Question: I have now run for the third time into this problem some of you Squeak-programmers might recognize best from a screenshot:

Here is example-code to reproduce the problem:
'''
d:=Dictionary new.
(1 to: 257) do: [:each|
d at: each put: each
].
f:=FileStream fileNamed: 'asdf.txt'.
d storeOn: f.
f reset.
d2:=Dictionary readFrom: f.
f close.
'''
I know it occurs (the compiler is used to de-serialize and it does so by putting the whole file in a method).
In the past I always changed my code to either use a DB or use some other form of serialization. .
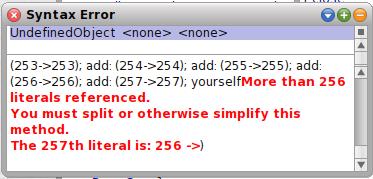
Answer: Currently, there is no proper way around that.
The problem is, that 'CompiledMethod's have a format that is known by the VM, and also by the VM. That includes the 256 literals limit.
A change to the format of methods requires changes to the virtual machine. That is why people have hesitated to change the literal limit up until now.
Recently, people have spent energy to create a new format not only for methods but
to change the Object format altogether: <URL> is intended to increase the number of literals in methods, among other things.